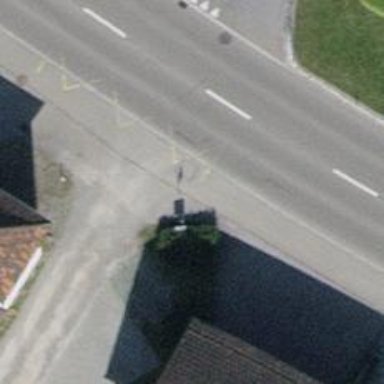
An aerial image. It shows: Bus stop with platform for public transport.